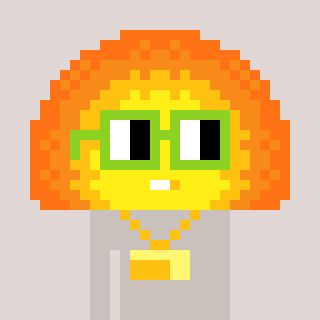
a pixel art character with square light green glasses, a sunset-shaped head and a foggrey-colored body on a warm background